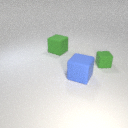
large blue rubber cube in front of large green rubber cube